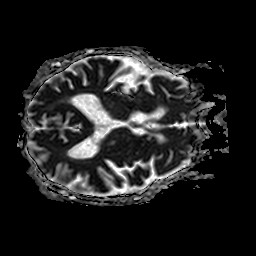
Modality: ADC
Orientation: axial
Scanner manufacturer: philips
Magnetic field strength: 1.5 T
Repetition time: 4.907 s
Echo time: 0.07794 s